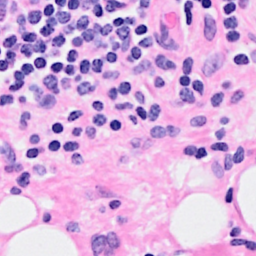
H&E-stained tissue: Breast